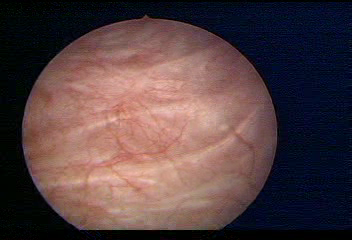
Modality: WLC
Class: Normal mucosa
Bladder cancer association: No